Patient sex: M
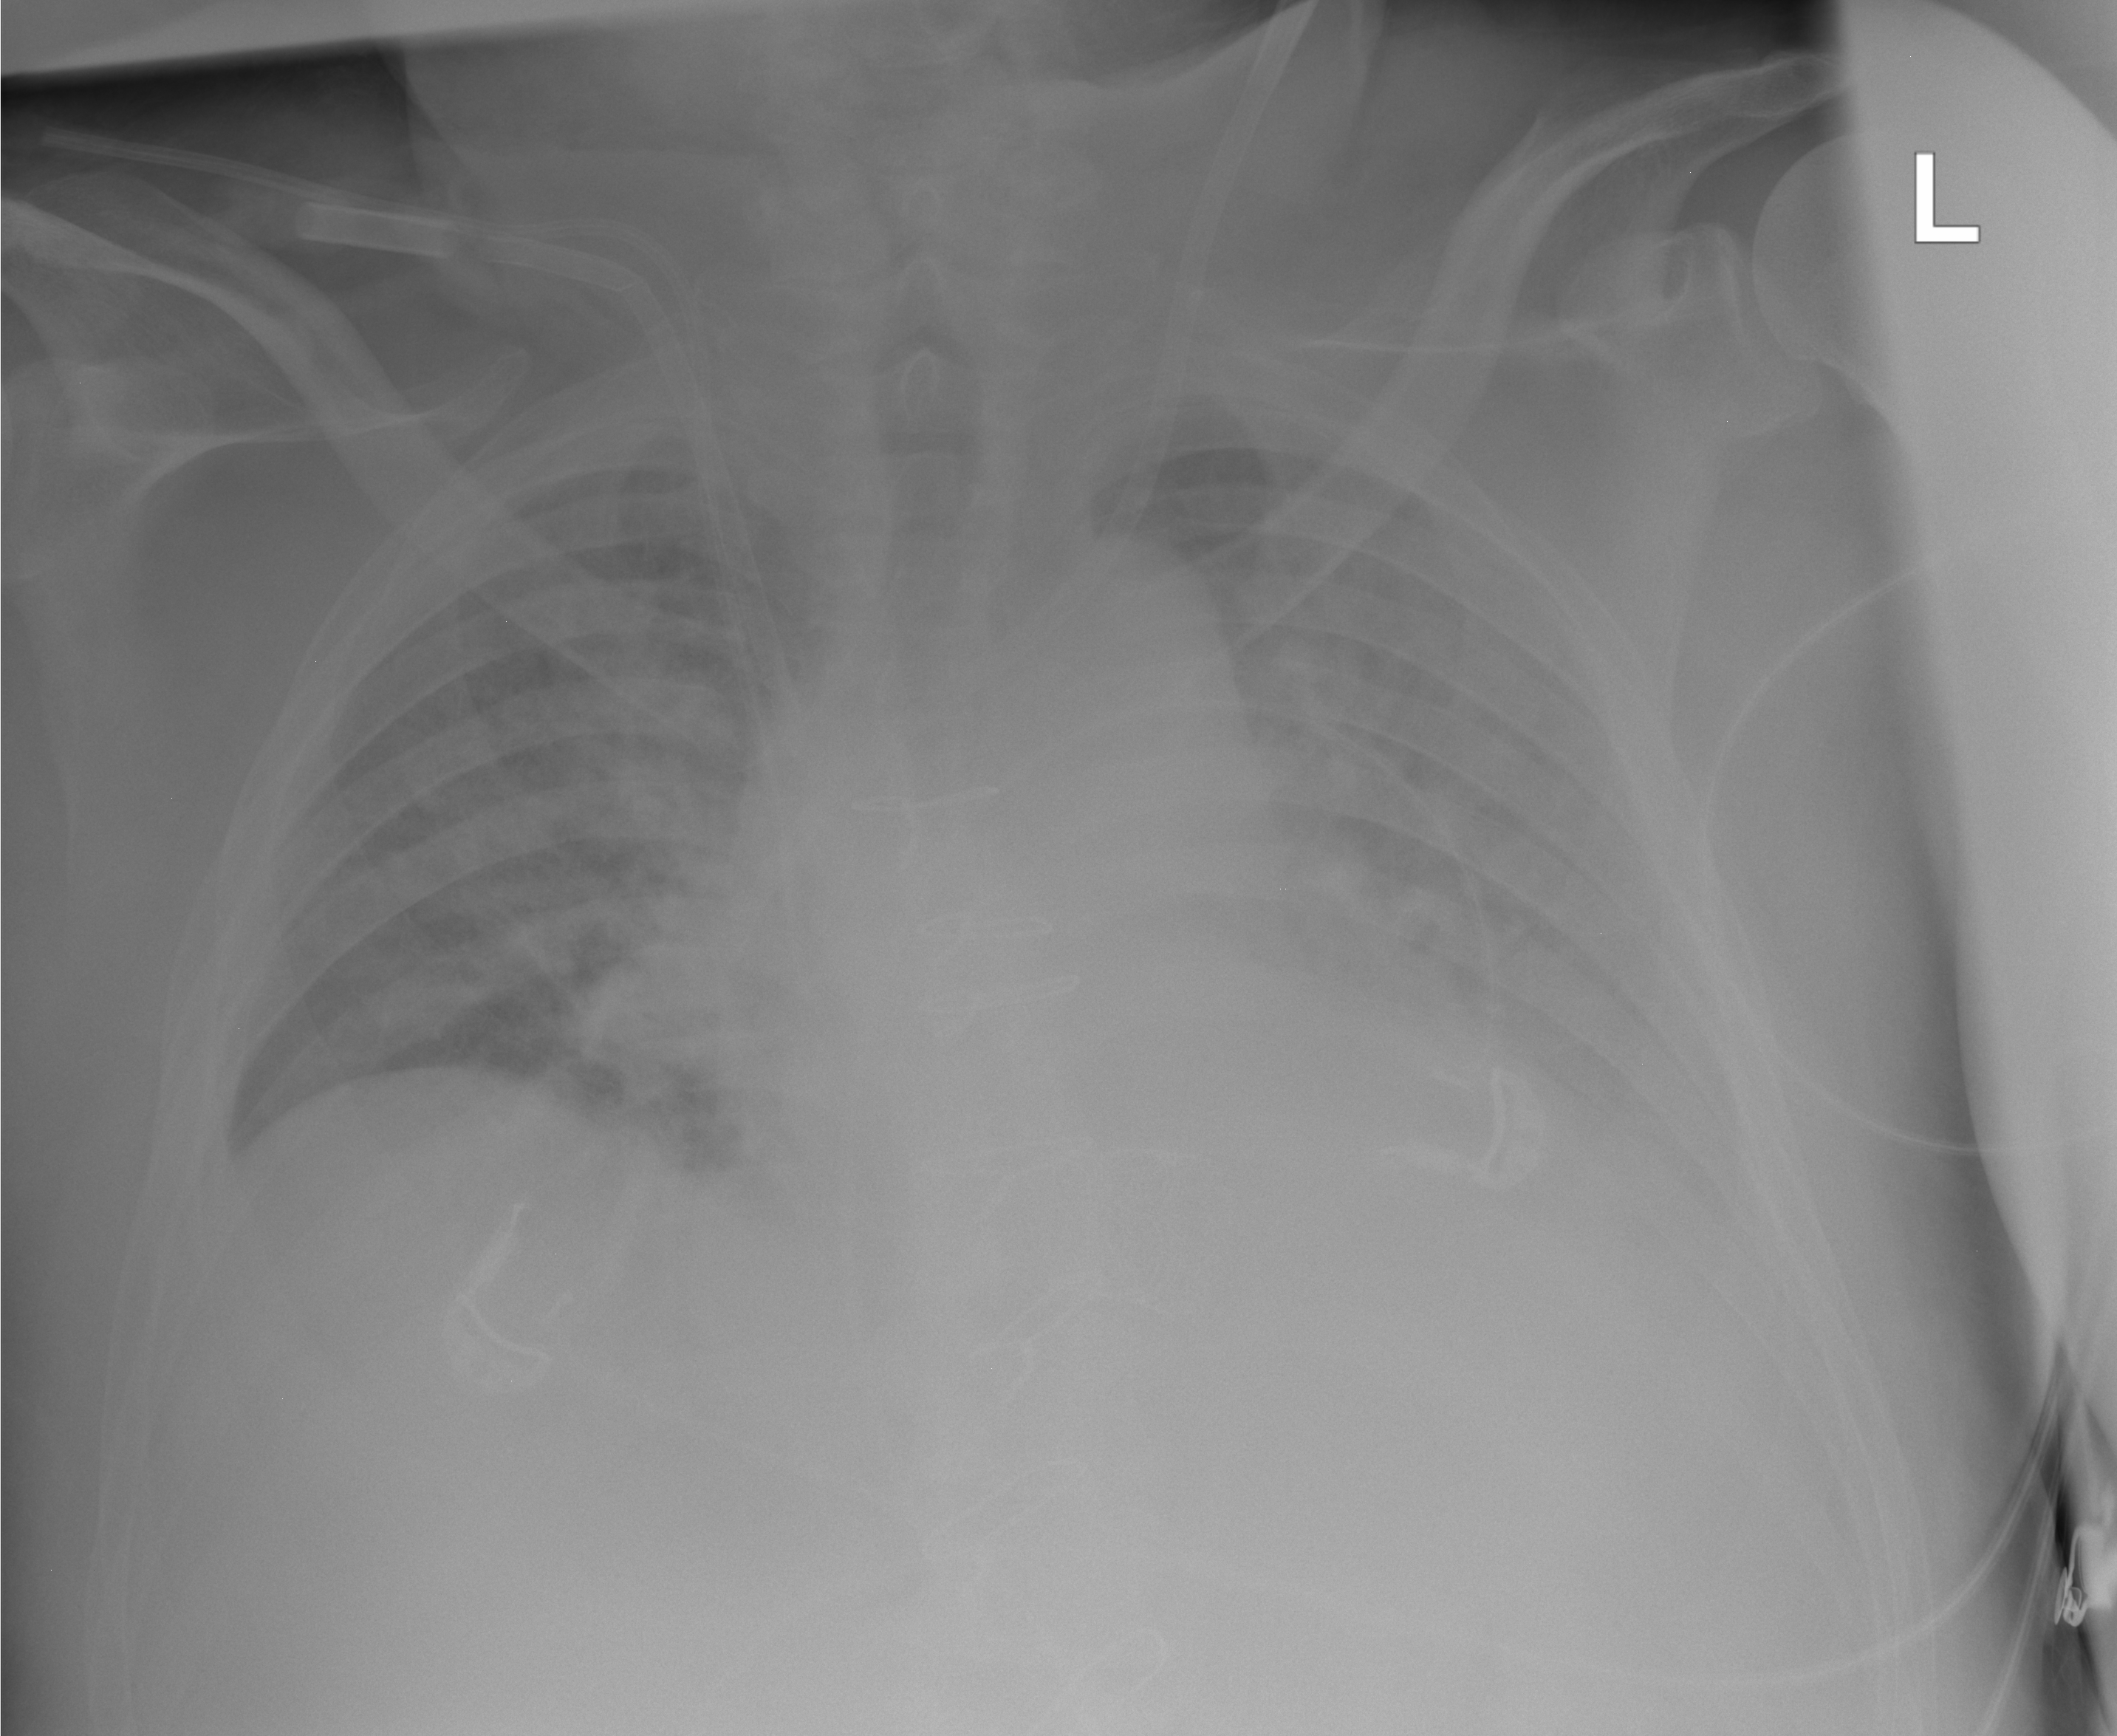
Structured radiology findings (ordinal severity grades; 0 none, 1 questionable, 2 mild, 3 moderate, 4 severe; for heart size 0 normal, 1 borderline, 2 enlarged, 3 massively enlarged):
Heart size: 2
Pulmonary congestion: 2
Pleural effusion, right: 0
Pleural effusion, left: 3
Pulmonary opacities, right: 0
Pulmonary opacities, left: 0
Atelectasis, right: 0
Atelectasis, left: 0